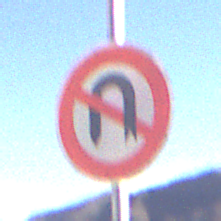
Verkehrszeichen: VerbotWenden
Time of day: Midday
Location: Outdoor (Nature)
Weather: Clear
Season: NotSpecified
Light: Natural